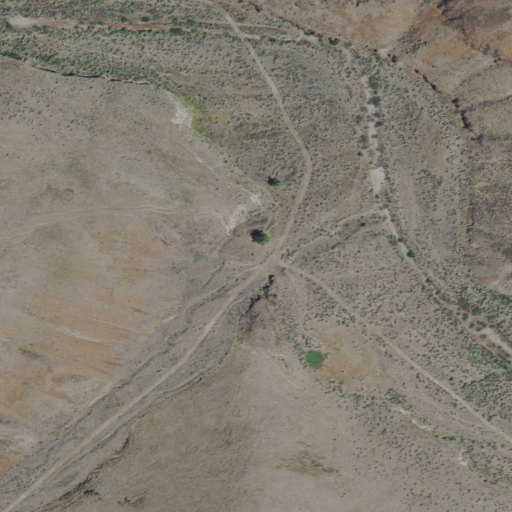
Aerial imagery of valley in Oregon named Rose Briar Canyon containing shrub and grassland